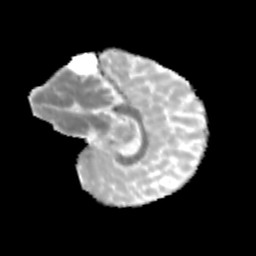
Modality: MD
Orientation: sagittal
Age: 10
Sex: male
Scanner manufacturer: siemens
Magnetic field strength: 3 T
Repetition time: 3.8 s
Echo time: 0.07 s